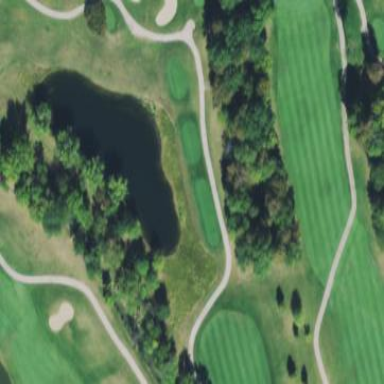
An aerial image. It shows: Water hazard in golf course. The hazard is natural water feature.